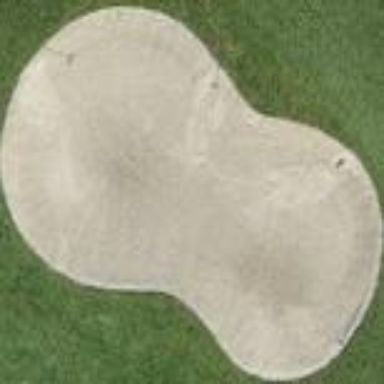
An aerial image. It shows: Golf bunker.